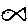
Label: fish